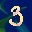
Label: 3